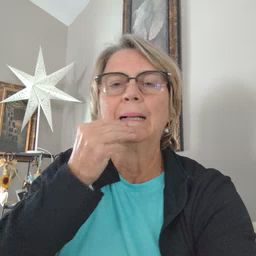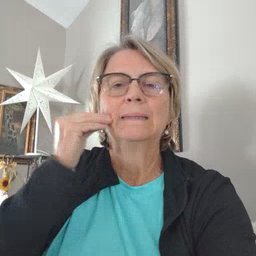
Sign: kiss